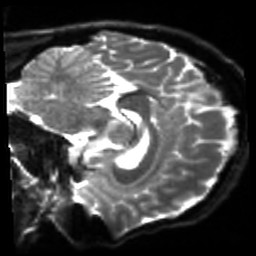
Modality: sbref
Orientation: sagittal
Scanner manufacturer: siemens
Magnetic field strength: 3 T
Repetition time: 4 s
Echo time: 0.0594 s